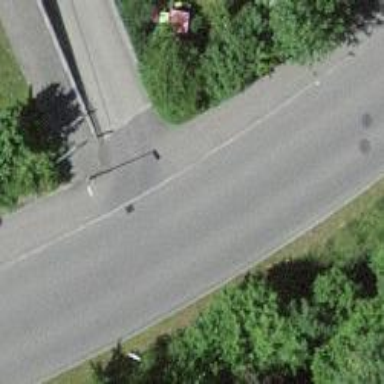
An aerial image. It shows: Residential road with asphalt surface and sidewalk on the left.